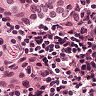
Metastatic tissue present: yes